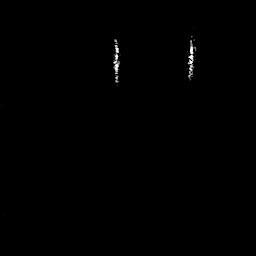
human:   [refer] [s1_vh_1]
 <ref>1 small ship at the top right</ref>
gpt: <box>[[72, 14, 76, 26, 0]]</box>